Question: I'm installed mongo-express, and it looks ok:

but I can't reach port 8081 from oustide world...
Maby I can get advise of onother db-visualisation service I can use on Cloud9?
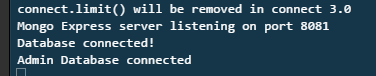
Answer: Since Cloud9 workspaces only expose port '8080', you can modify the mongo-express config (<URL> to set the port to 8080 within the following section:
'''
site: {
//baseUrl: the URL that mongo express will be located at
//Remember to add the forward slash at the end!
baseUrl: '/',
port: 8081, // <<--- 8080
cookieSecret: 'cookiesecret',
sessionSecret: 'sessionsecret',
cookieKeyName: 'mongo-express'
},
'''
You should find the 'config.default.js' within your workspace. Just copy/rename it to 'config.js' and change the port from '8081' to '8080' and you should be all set.
Hope this helps.